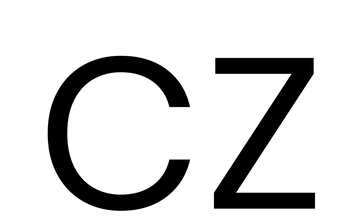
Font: Poppins-Light